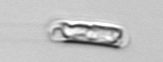
Label: Guinardia_striata